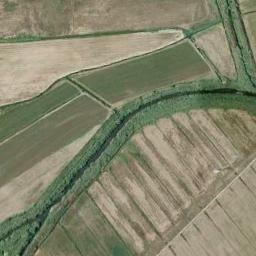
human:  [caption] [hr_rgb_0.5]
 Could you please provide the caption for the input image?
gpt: A curvy green river with small islands on both sides of the shore are woods and green and tan mixed fields .

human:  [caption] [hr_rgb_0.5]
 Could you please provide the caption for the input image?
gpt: There are many neat places beside the river .

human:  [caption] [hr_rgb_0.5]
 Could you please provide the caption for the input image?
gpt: The river goes through bare and green farmland .

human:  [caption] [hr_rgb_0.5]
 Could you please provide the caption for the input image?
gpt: The deep blue river goes through the farmland and the river is flanked by lots of trees .

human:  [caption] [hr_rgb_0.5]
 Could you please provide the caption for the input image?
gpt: There are some yellow farmlands near the river .